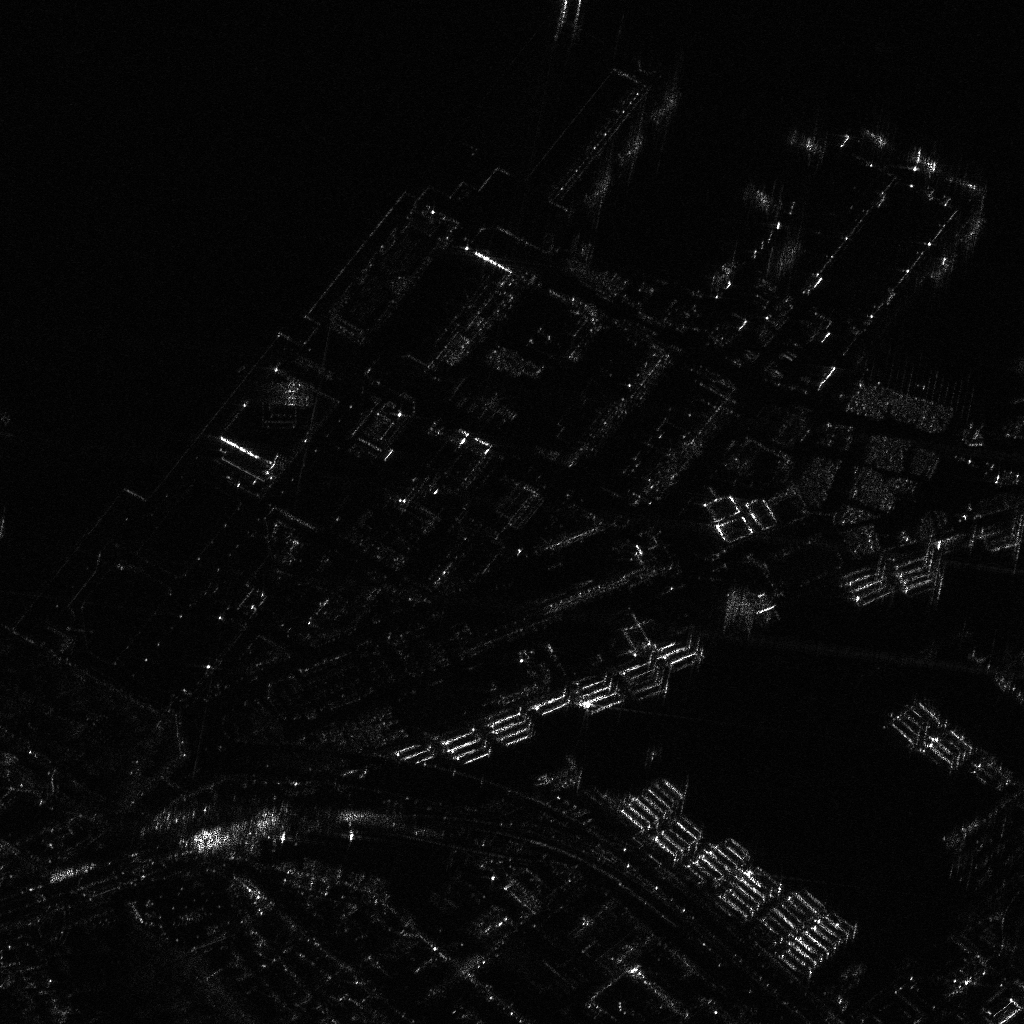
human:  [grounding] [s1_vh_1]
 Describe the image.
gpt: In the satellite image, there is  <ref>12 small container </ref> <box>[[97, 50, 97, 54, 67], [96, 49, 97, 53, 70], [97, 51, 98, 54, 67], [89, 54, 89, 58, 73], [88, 53, 89, 57, 73], [88, 52, 89, 56, 73], [89, 54, 89, 58, 73], [89, 69, 92, 69, 45], [87, 69, 91, 70, 45], [84, 56, 85, 60, 73], [83, 53, 83, 57, 73], [83, 54, 83, 58, 73]]</box> located at right,  <ref>15 small container </ref> <box>[[94, 75, 98, 75, 45], [94, 75, 98, 76, 45], [92, 71, 96, 72, 45], [91, 71, 94, 72, 45], [90, 72, 94, 73, 45], [89, 73, 93, 74, 45], [86, 71, 90, 72, 45], [86, 70, 90, 71, 45], [87, 70, 91, 70, 45], [73, 85, 76, 86, 45], [80, 89, 84, 90, 45], [70, 87, 74, 88, 45], [73, 88, 77, 89, 45], [73, 89, 77, 89, 45], [72, 89, 76, 90, 45]]</box> located at bottom right,  <ref>11 small container </ref> <box>[[64, 76, 67, 77, 45], [63, 76, 66, 77, 45], [62, 77, 66, 78, 45], [65, 79, 69, 80, 45], [60, 78, 64, 78, 45], [50, 69, 50, 73, 73], [50, 70, 51, 74, 73], [45, 71, 46, 75, 73], [45, 71, 45, 75, 73], [44, 70, 45, 74, 73], [44, 69, 45, 73, 73]]</box> located at bottom,  <ref>4 small container </ref> <box>[[63, 64, 63, 68, 73], [63, 65, 63, 69, 73], [66, 62, 67, 66, 73], [58, 66, 58, 70, 73]]</box> located at center.